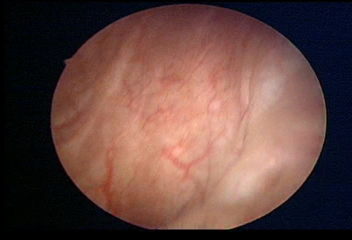
Modality: WLC
Class: Anatomical landmarks
Subclass: UreteralOrifice
Bladder cancer association: No
Annotated structures: Left ureteral orifice